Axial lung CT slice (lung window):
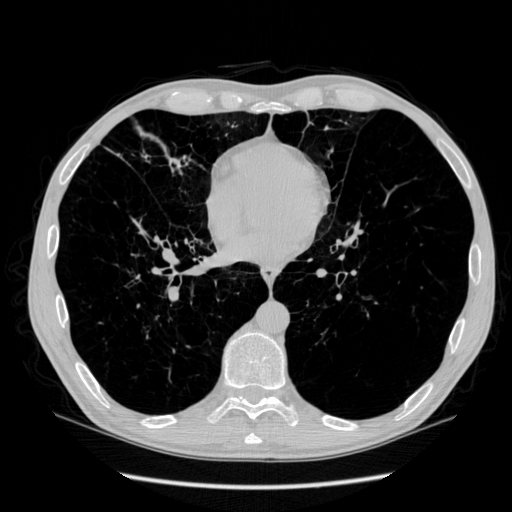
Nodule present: no